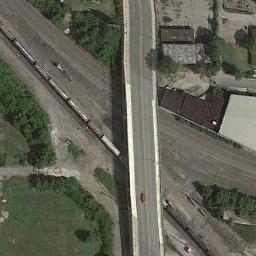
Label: overpass